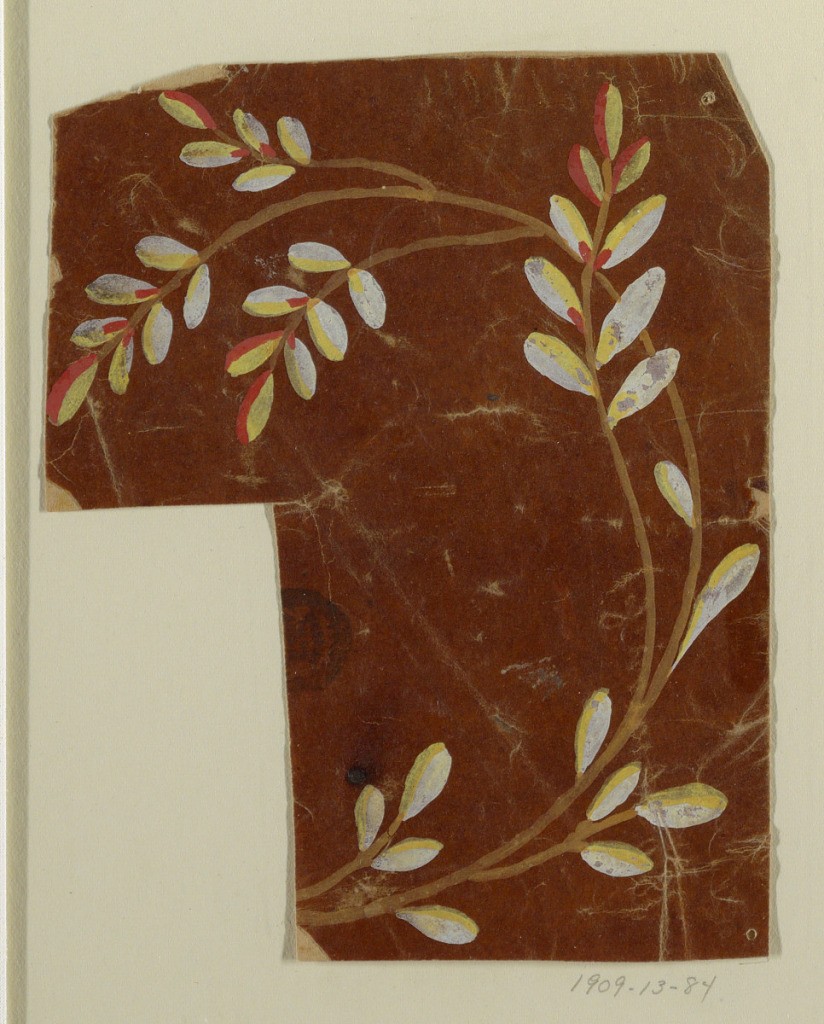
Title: Design for a Woven Fabric, Fragment
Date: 1815-1840
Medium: White, yellow, beige, and red gouache on oily tracing paper, mounted
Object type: Drawing
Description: Beveled bottom corners. Top of a scroll of a bough with leaves.